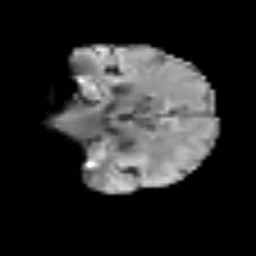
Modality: T2w
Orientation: coronal
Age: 70
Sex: male
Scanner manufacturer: siemens
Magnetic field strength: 3 T
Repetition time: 3.2 s
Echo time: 0.081 s